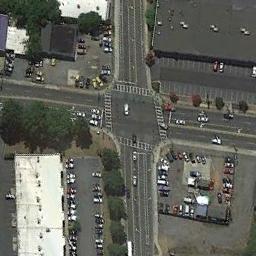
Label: intersection